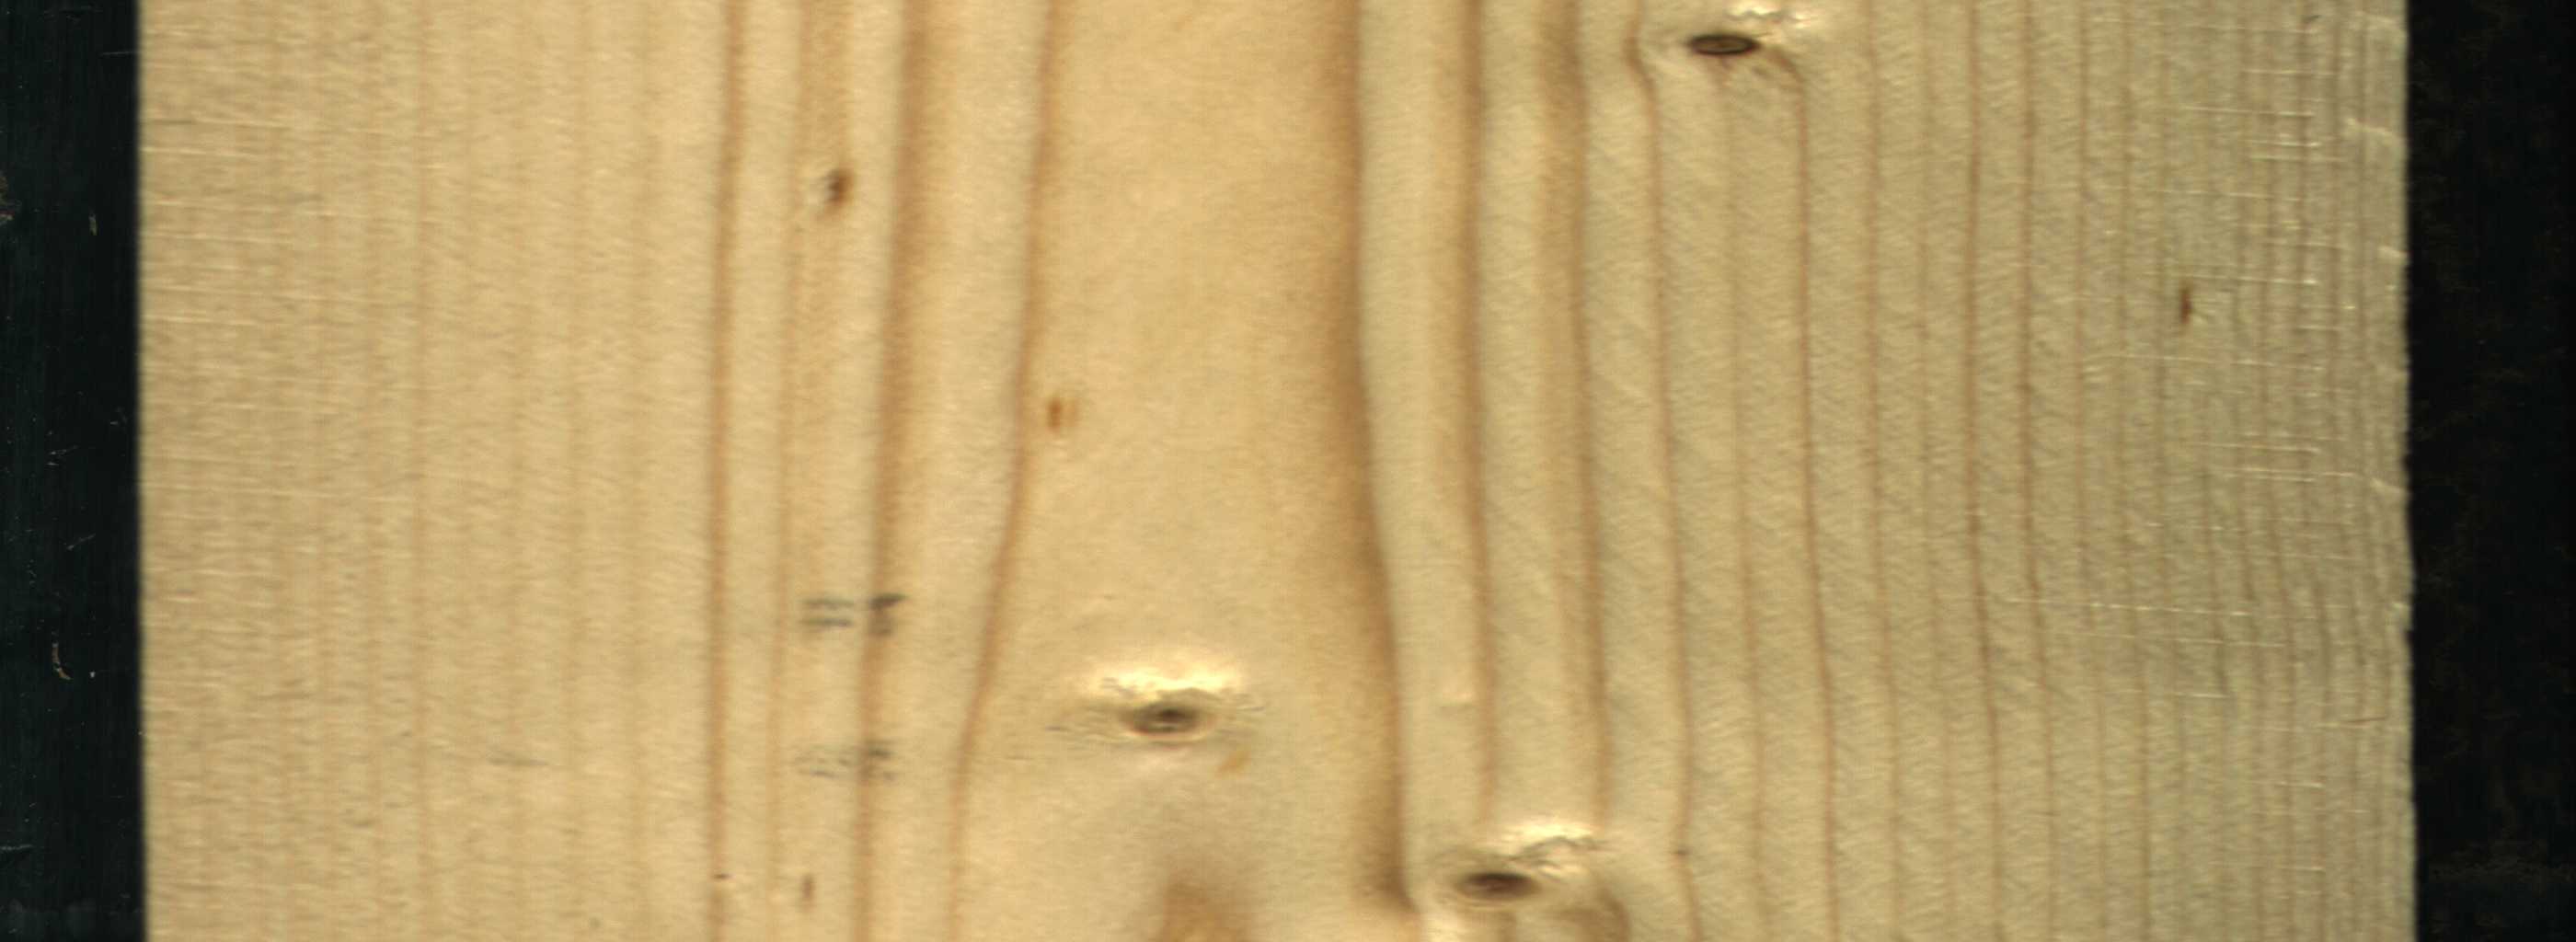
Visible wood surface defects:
Dead_Knot
Live_Knot
Live_Knot